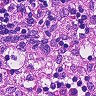
Metastatic tissue present: no